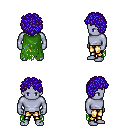
a pixel art fantasy rpg character, male body template, dark elf, purple skin, green tattered cape, gold greaves, blue curly afro hairstyle, four views (front, back, left, right), 2x2 character sprite sheet, small pixel art, hard edges, no anti-aliasing